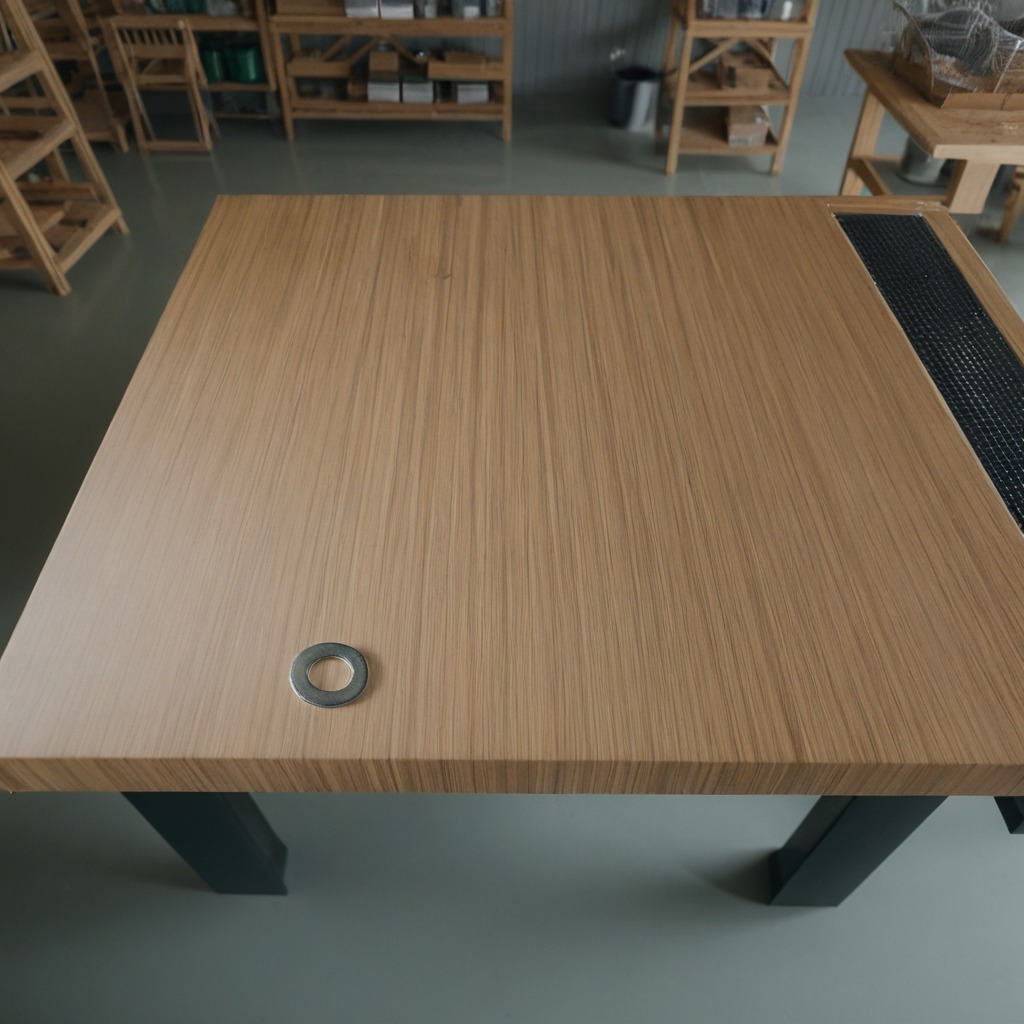
A flat metal washer is lying on the workbench.